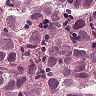
Metastatic tissue present: yes